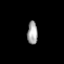
Tissue: prostate
Cell type: T cells
Senescence score: 0.6998
Nuclear area (px): 230
Mean DAPI intensity: 163.965